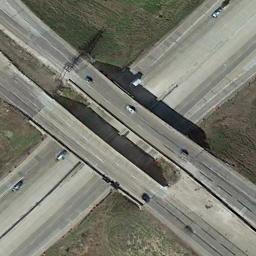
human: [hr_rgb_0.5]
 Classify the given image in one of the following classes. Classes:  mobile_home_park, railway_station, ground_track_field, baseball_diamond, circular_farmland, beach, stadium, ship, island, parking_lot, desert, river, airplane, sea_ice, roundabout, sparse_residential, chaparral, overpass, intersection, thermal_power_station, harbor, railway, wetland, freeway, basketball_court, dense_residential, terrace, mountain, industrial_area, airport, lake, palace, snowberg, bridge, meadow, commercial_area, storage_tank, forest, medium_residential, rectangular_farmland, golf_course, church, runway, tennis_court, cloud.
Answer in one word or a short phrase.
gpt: overpass